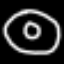
Label: donut